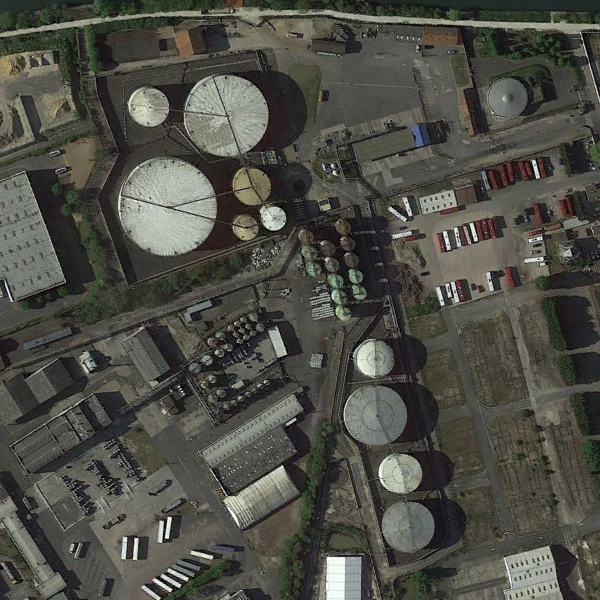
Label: StorageTanks